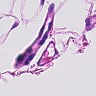
Metastatic tissue present: no